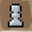
Piece: wP